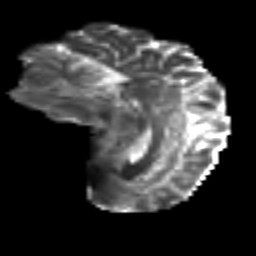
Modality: T2w
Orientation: sagittal
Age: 37
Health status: ill
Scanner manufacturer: philips
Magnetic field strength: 3 T
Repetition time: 9 s
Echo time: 0.127 s